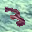
Label: 3